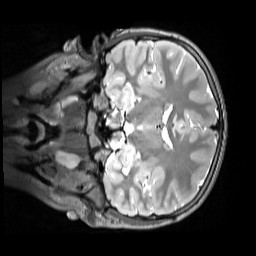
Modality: T2w
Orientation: coronal
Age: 11
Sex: male
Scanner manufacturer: siemens
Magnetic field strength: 3 T
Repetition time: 3.2 s
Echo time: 0.408 s